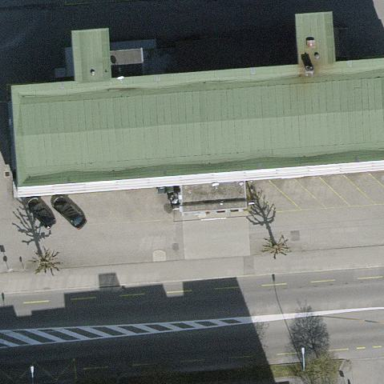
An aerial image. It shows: Retail building.